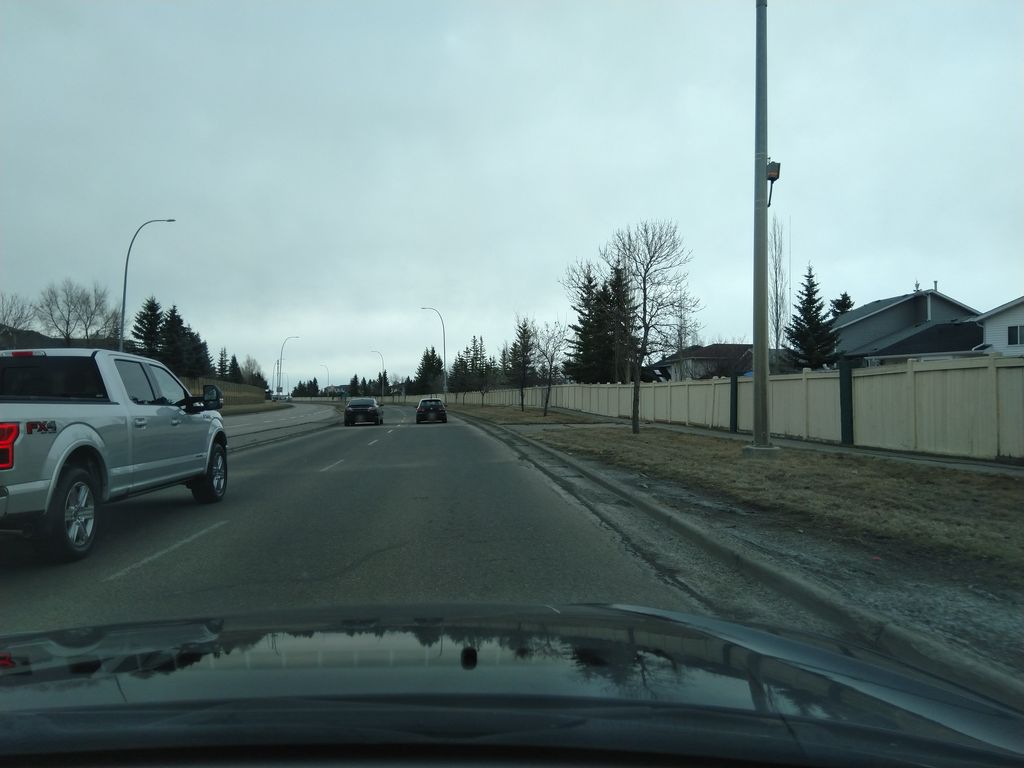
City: calgary